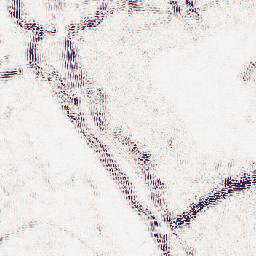
Category: wavelet
Decomposition family: wavelet_reverse_biorthogonal
Decomposition parameters: wavelet: rbio3.5
level: 2
Upsampling method: quadratic
Upsampling parameters: scale: 8
Upsampling scale: 8